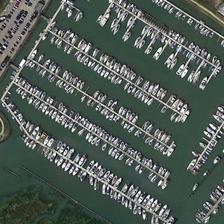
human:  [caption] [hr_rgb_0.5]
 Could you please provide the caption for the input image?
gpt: many boats are orderly in a port near a parking lot .

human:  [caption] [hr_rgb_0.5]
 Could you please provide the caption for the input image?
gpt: many boats are orderly in a port near a parking lot .

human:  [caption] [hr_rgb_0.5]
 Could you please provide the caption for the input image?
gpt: many types of boats are close to the port .

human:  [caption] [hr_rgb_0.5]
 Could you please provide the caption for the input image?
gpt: many yachts and boats are on the coast .

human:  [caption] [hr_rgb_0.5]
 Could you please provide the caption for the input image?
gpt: many types of boats are close to the port .